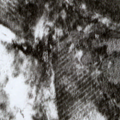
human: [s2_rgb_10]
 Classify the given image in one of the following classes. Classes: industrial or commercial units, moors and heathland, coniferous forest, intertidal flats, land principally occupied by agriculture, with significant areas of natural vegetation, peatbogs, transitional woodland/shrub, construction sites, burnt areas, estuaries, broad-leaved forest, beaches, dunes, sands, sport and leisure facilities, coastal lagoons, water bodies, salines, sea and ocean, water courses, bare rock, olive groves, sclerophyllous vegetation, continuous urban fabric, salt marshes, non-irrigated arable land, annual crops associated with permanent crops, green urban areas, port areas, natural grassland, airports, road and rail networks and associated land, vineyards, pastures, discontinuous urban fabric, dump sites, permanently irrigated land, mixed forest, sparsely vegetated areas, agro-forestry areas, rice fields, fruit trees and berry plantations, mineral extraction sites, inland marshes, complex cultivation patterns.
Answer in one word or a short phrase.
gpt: coniferous forest, mixed forest, peatbogs